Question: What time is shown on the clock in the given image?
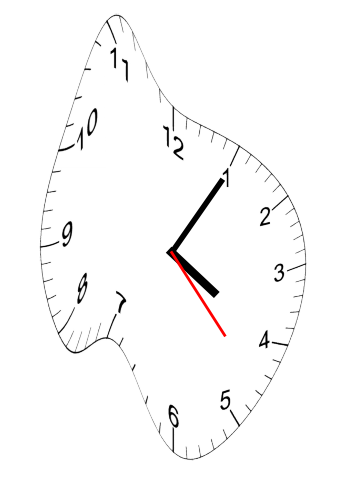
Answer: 04:05:23